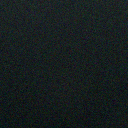
Screen state: off